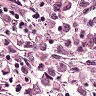
Metastatic tissue present: yes